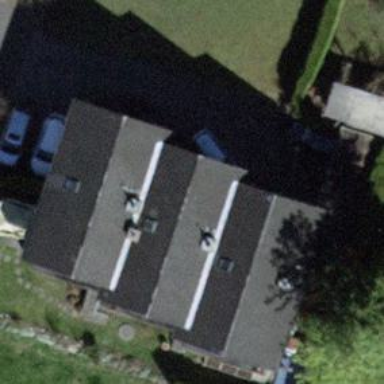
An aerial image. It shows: Semi-detached house.